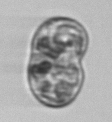
Label: Karenia